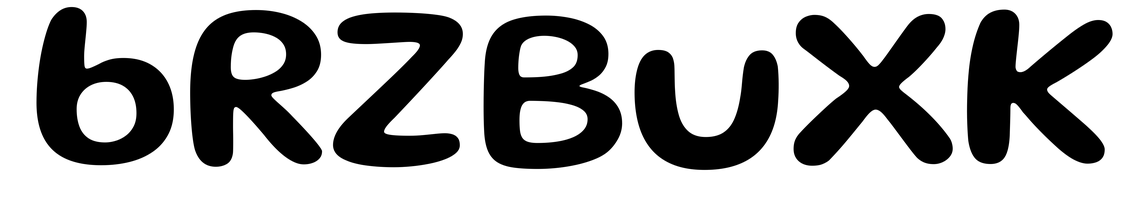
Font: Gluten_Medium